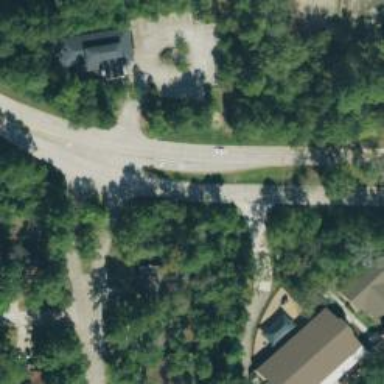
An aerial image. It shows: Tertiary road.